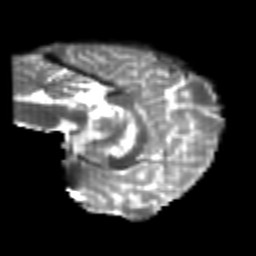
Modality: T2w
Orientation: sagittal
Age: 23
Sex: female
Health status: healthy
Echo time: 0.074 s